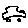
Label: car